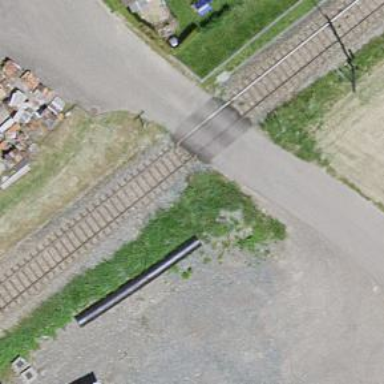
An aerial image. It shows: Level crossing with saltire markings.